Question: I'm trying to add arrows to the 'x' and 'y' axes of the scrollbar, here's my scrollbar: <URL>
And I want this arrow(image) for the two axes: <URL>
I'm looking for the code that add the arrows like that  and not up and down.
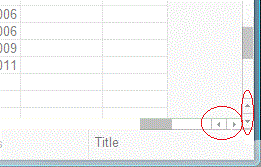
Answer: I've been playing around with it for you.
First I set the buttons to be 10px x 10px to make it easier, and created 4 10 by 10 arrows pointing left, right, up and down.
Then I set the background-size to be 100%, to scale it correctly.
Then i set the correct image to each button using, the ':increment', ':decrement', ':horizontal' and ':vertical' selectors.
The images are on my public dropbox right now, but you can add your own.
Here's the updated code: <URL>
the code I wrote was this:
'''
::-webkit-scrollbar-button {
background-size: 100%;
height: 10px;
width: 10px;
-webkit-box-shadow: inset 1px 1px 2px rgba(0,0,0,0.2);
}
::-webkit-scrollbar-button:horizontal:increment {
background-image: url(https://dl.dropboxusercontent.com/u/55165267/icon2.png);
}
::-webkit-scrollbar-button:horizontal:decrement {
background-image: url(https://dl.dropboxusercontent.com/u/55165267/icon4.png);
}
::-webkit-scrollbar-button:vertical:increment {
background-image: url(https://dl.dropboxusercontent.com/u/55165267/icon3.png);
}
::-webkit-scrollbar-button:vertical:decrement {
background-image: url(https://dl.dropboxusercontent.com/u/55165267/icon.png);
}
'''
EDIT:
Managed to get the scroll buttons next to each other as OP wanted by adding these styles:
'''
::-webkit-scrollbar-button:end {
display: block;
}
::-webkit-scrollbar-button:start {
display: none;
}
'''
<URL>
Updated code with base64 images instead of broken links:
<URL>